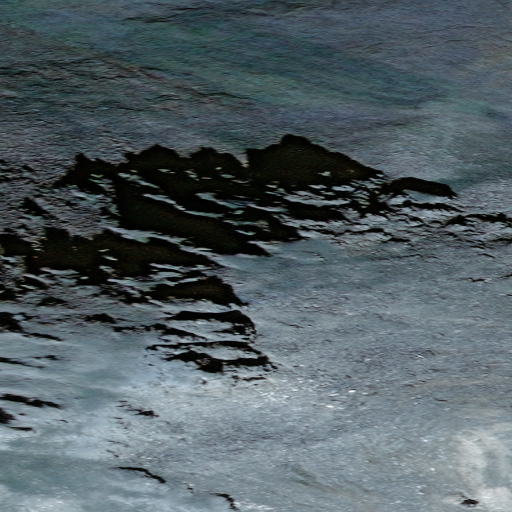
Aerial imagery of mountain in Alaska named Crag Peak containing only unknown